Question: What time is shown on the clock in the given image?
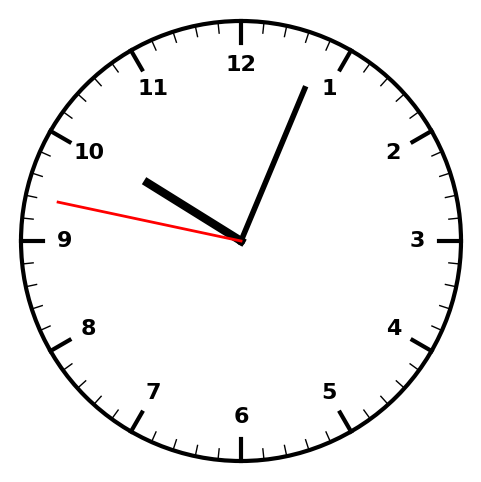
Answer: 10:03:47